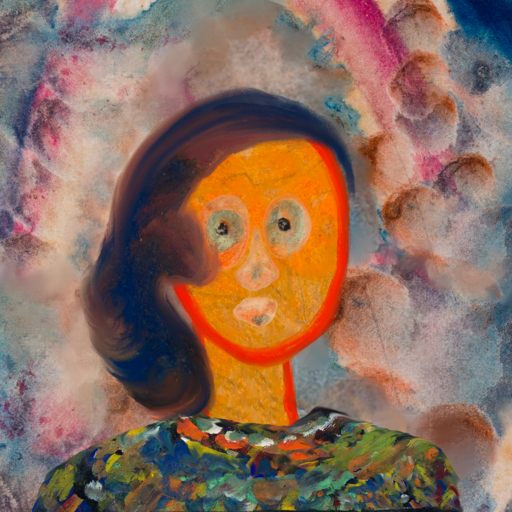
Background: Rupkatha, Head And Neck Front: Sisters, Face Front: Childish, Bust: An_Impression, Hair Front: Mother_And_Son_Son, Head Accessory: Blank, Second Necklace: Blank, Necklace: Blank, Baby: Blank